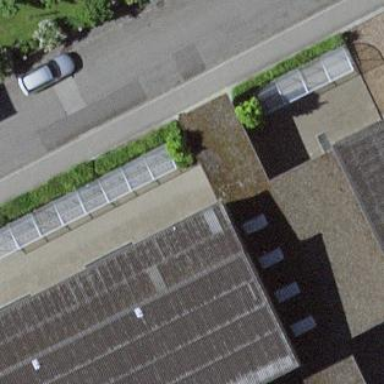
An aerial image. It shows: View of roof of building.